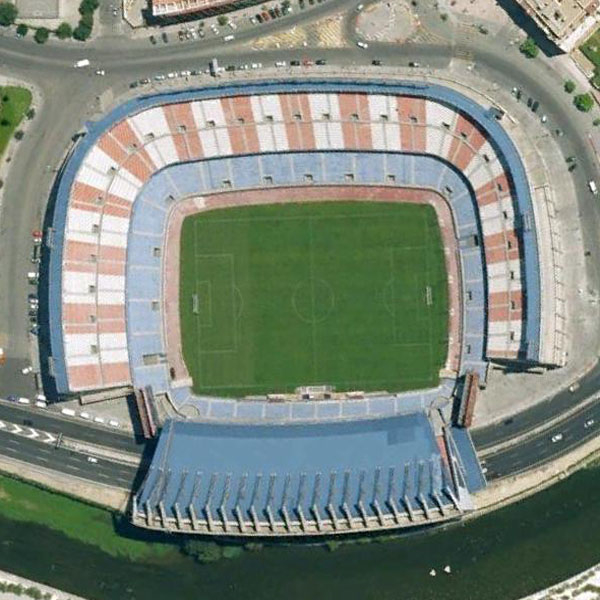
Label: Stadium